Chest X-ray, AP view. Patient: 58 years old, sex M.
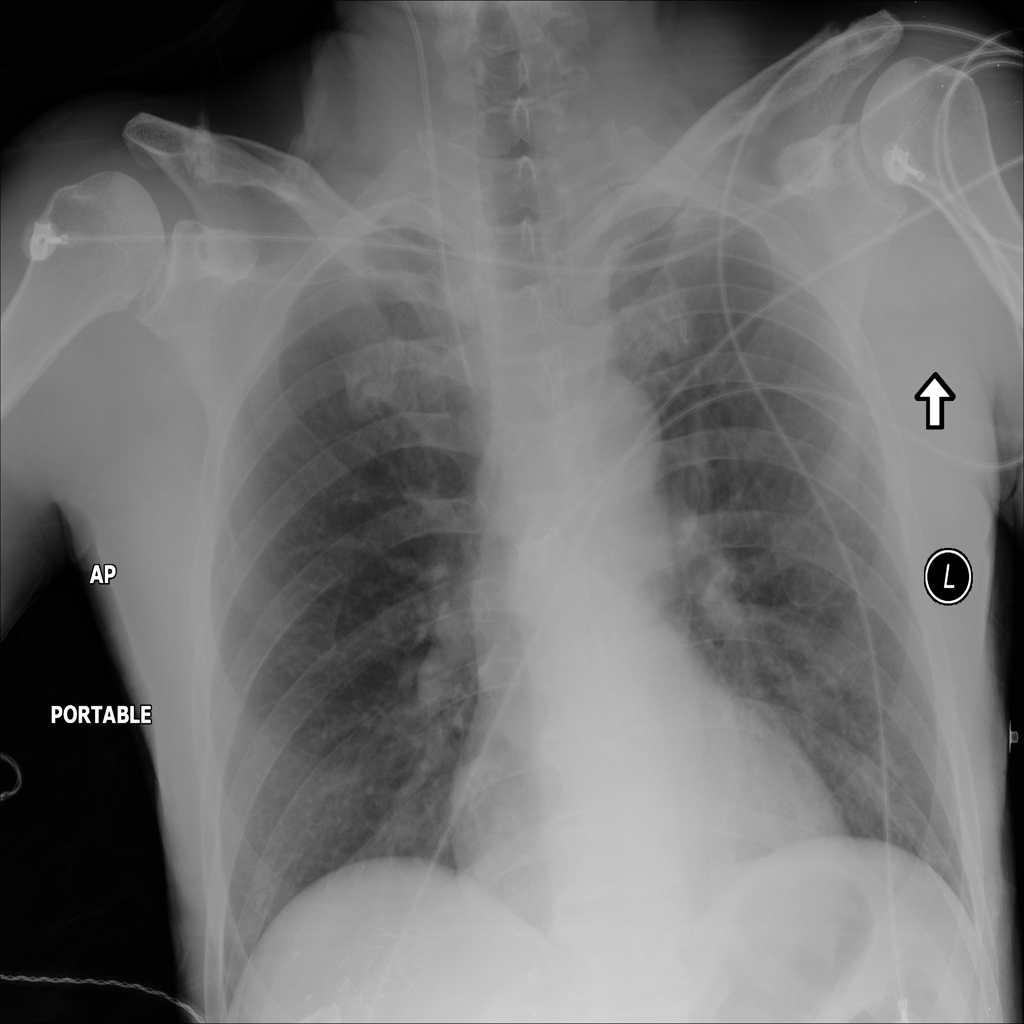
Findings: No Finding